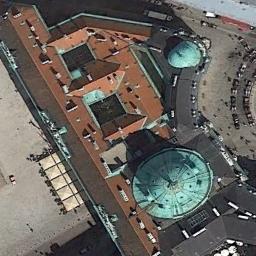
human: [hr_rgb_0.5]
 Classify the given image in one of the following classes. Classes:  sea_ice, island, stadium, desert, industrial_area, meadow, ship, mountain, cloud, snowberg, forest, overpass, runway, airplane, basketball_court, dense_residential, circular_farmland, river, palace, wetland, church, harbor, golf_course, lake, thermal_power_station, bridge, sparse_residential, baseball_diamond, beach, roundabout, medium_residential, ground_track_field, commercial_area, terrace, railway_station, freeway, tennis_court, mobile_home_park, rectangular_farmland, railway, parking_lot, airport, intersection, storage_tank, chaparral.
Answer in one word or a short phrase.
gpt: palace